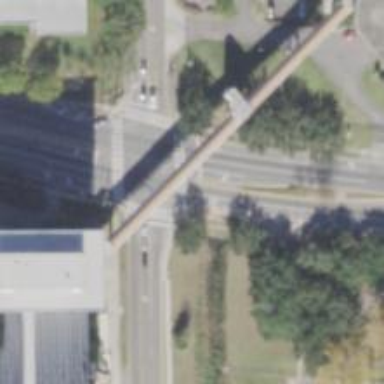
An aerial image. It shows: Covered footway bridge.